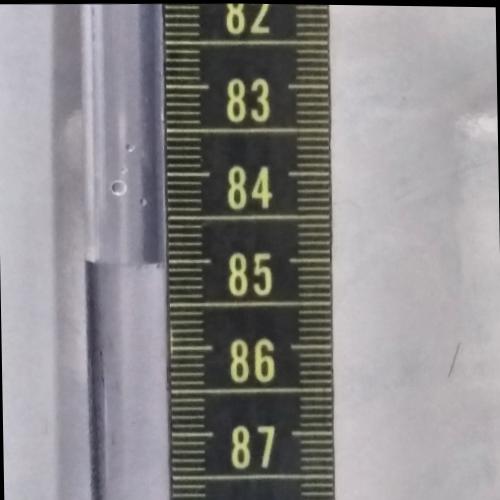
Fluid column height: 85.0 cm